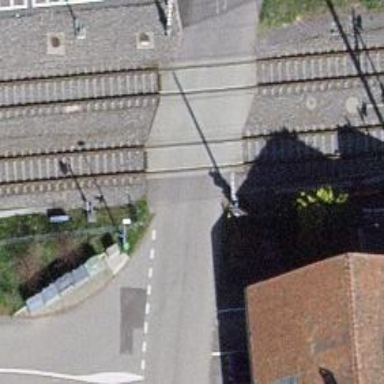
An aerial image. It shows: Level crossing with barrier for the railway.